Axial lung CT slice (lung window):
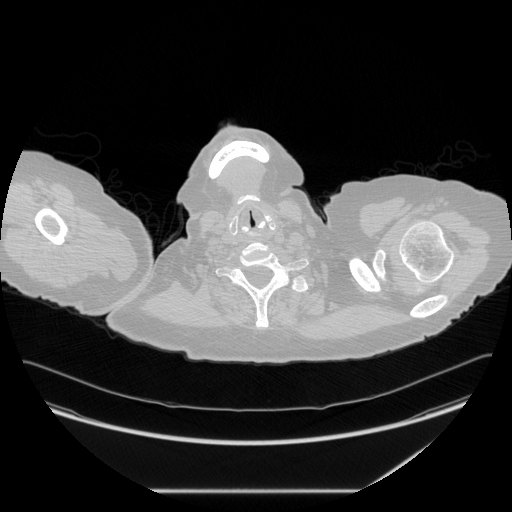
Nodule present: no